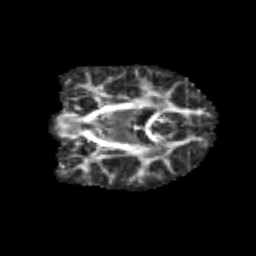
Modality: FA
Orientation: coronal
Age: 12
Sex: male
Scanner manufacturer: siemens
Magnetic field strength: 3 T
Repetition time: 3.8 s
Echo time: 0.07 s